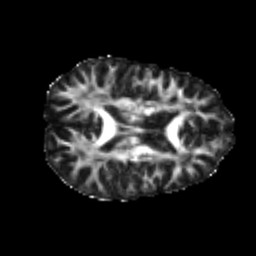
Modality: FA
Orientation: axial
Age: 21
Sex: female
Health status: healthy
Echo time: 0.074 s